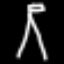
Label: The Eiffel Tower